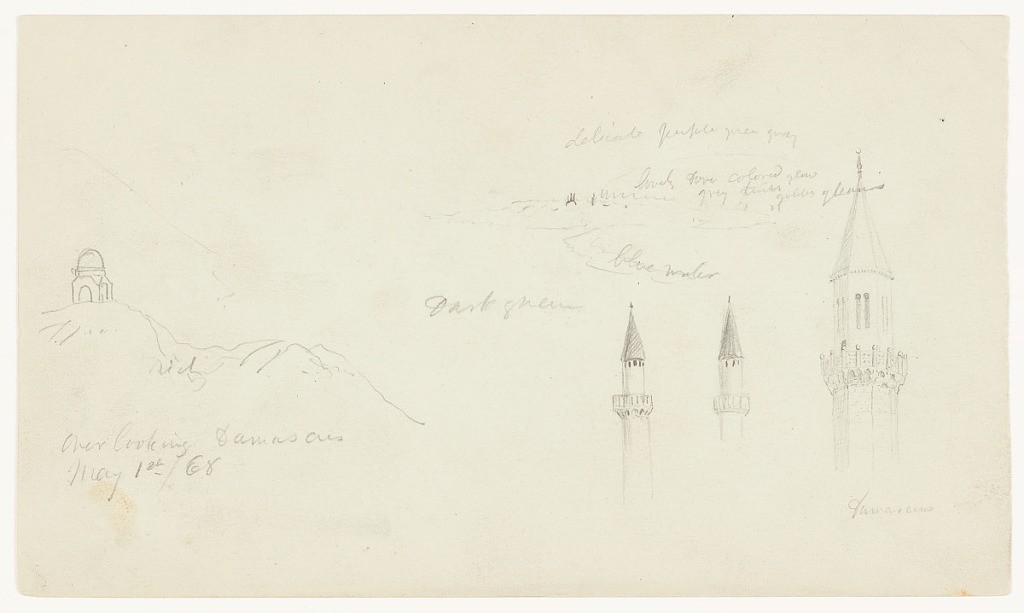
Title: Architectural Sketches, Damascus, Syria
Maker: Frederic Edwin Church, American, 1826–1900
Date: May 1, 1868
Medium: Graphite on gray-green wove paper; verso: graphite
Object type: Drawing
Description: Landscape and architectural sketches around Damascus, Syria showing views of three pointed minarets at lower right and a shrine or tomb built atop a rugged mountain at lower left.

Verso: Landscape sketches showing views of a cliff ledge in a precipitous canyon at left, and at right, a portion of a view overlooking Damascus, Syria and the mountainous valley it occupies. Tall peak is shown in the background.